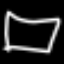
Label: square